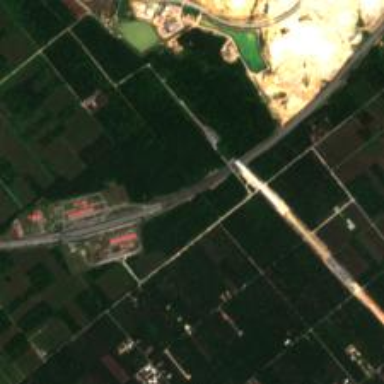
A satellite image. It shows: Motorway junction.